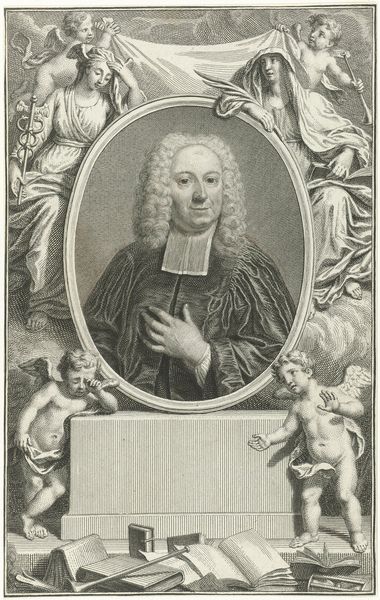
Titel: Portret van Henri Châtelain
Künstler: Pieter Tanjé
Standort: Amsterdam
Institution: Rijksmuseum
Schlagwörter: court, robes, white, women, arm, black, collar, dress, face, gray, hair, lace, lady, nose, old, portrait, robe, sleeve, woman, gown, picture, hand, angel, angels, man, naked, nude, head, eyes, male, noble, ribbon, frame, oval, chin, coat, mouth, sketch, snakes, books, curls, pen, smile, wings, cherub, cupids, drape, person, human, cheeks, laurel, wreath, box, finger, fingers, book, christ, mourning, lips, horn, baby, cheek, ribbons, tan, stick, weeping, forehead, pedestal, round, wing, trumpet, babies, wig, pages, fat, crying, pleats, brows, toes, law, judge, nobel, cry, newton, caduceus, untitled, cherbus, medecine